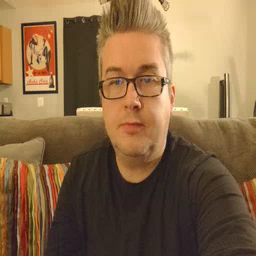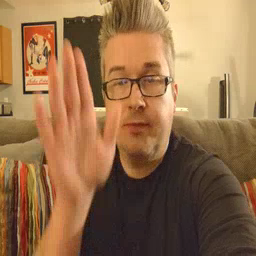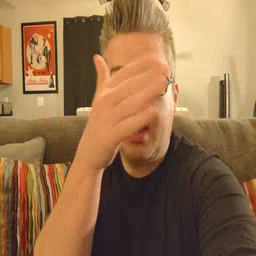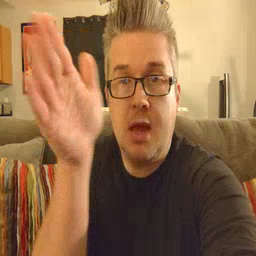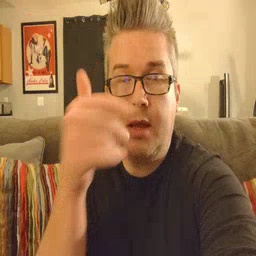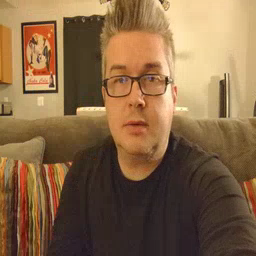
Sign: flag